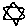
Label: star